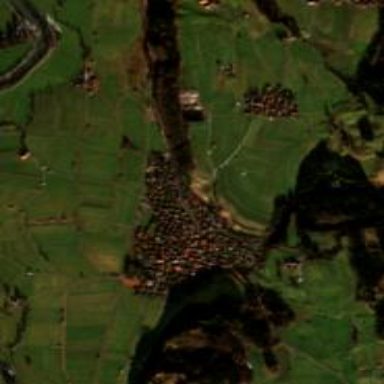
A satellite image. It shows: Village.